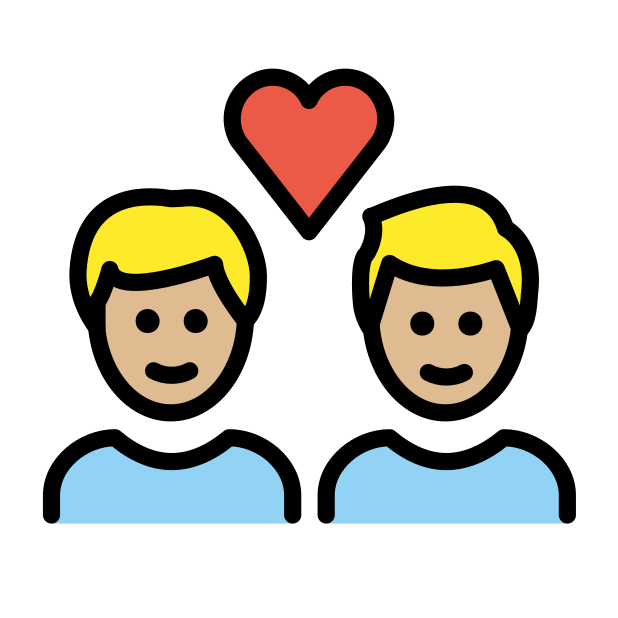
couple with heart: man, man, medium-light skin tone